Interaction volume radius: 5 \u00c5
Interaction volume height: 20 \u00c5
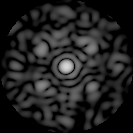
Disorder parameter: 0.6772